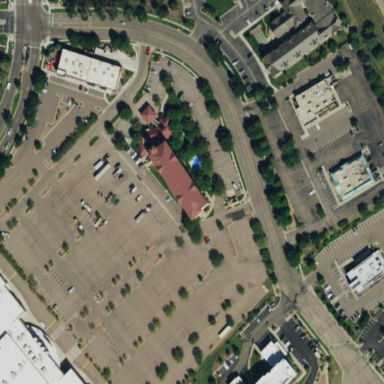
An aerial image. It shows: Parking area.